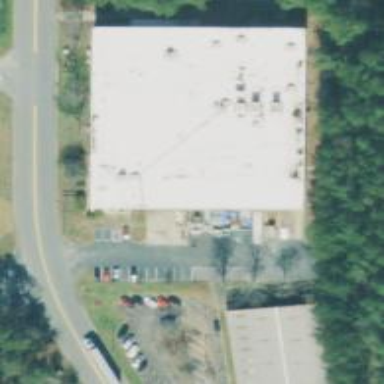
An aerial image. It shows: Industrial building.